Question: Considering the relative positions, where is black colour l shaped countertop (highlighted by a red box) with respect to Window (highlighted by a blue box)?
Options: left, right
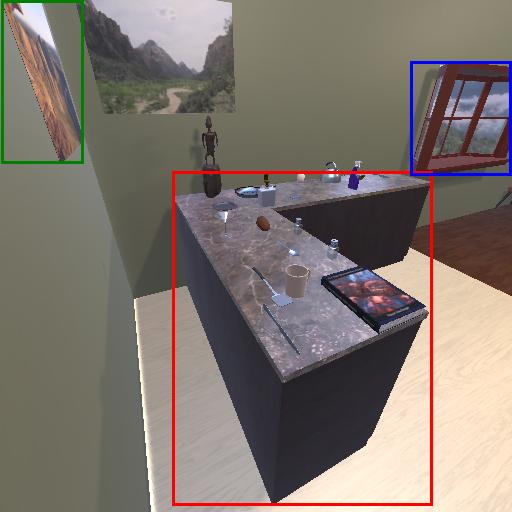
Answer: left